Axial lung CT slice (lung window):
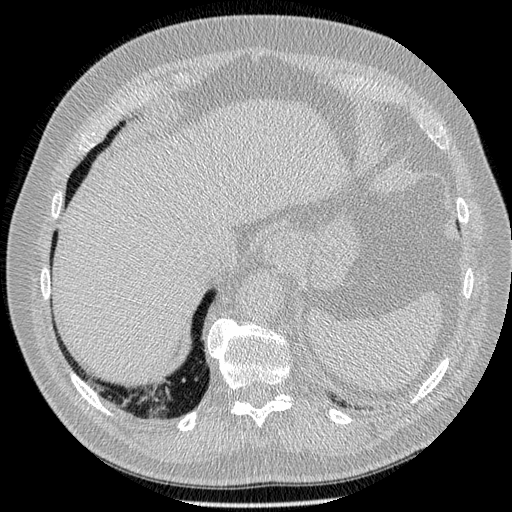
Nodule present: no